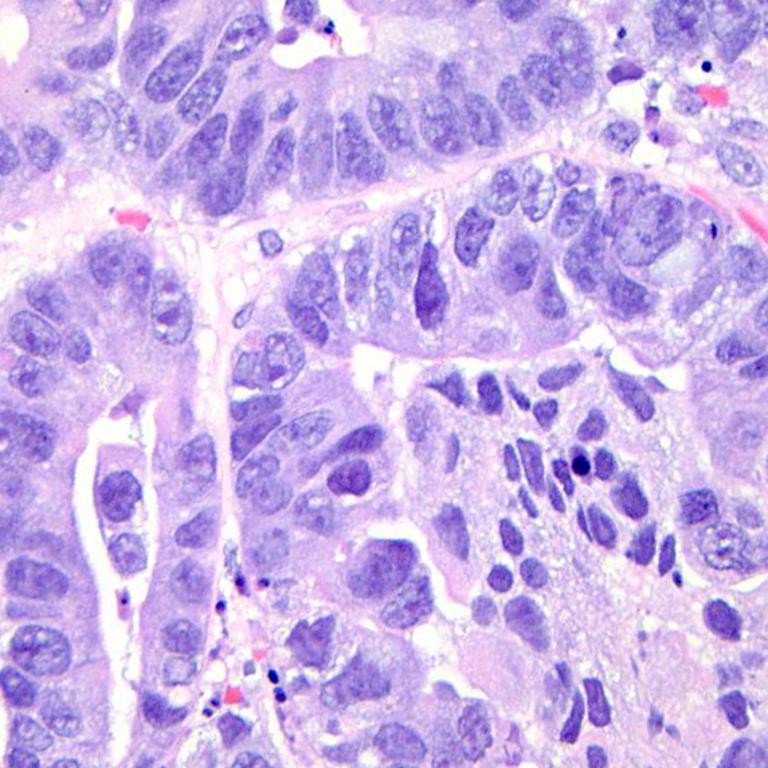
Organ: colon
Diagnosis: adenocarcinomas